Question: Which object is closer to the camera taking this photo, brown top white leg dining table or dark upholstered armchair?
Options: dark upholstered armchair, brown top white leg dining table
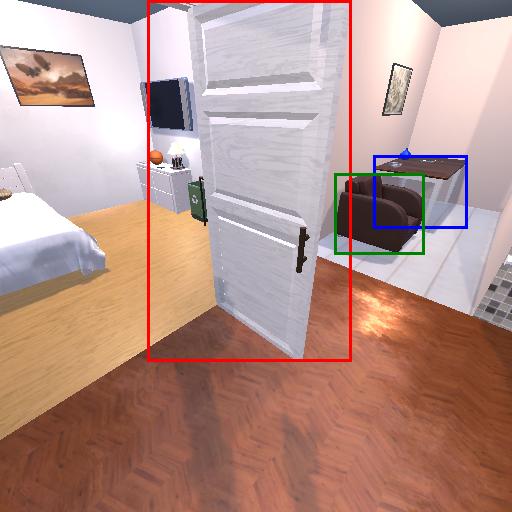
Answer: dark upholstered armchair